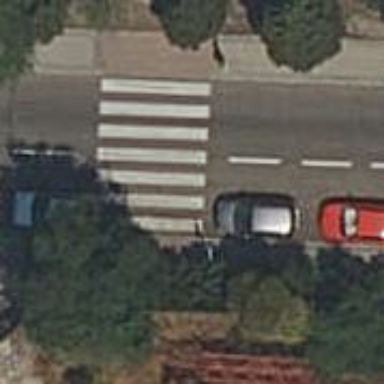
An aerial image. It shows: Uncontrolled road crossing.